Question: I'm working on a custom numberpicker and I have a button with a '+' and '-' sign.
At the moment I just have this code to create the button.
'''
increment = new Button(context);
increment.setTextSize(25);
increment.setText("+");
'''
Now, i want to add the minimum and maximum value to be shown on the button like this.

How can I achieve this?
So I need to center the max label, and give it a different size as the plus sign.
Any help would be greatly appreciated! :)
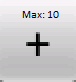
Answer: I don't know whether this is what your need or not,,
But in your layout xml file,
'''
<Button
android:id="@+id/btn1"
android:layout_width="0dip"
android:background="@android:color/darker_gray"
android:drawableBottom="@drawable/image_plus"
android:text="Max: 10"
/>
<!--
android:drawableBottom="@drawable/image_plus" // plus sign from drawable
android:text="Max: 10" // Text you want to put on top of image
-->
'''
Or using code,
'''
increment = new Button(context);
increment.setTextSize(25);
increment.setText("Max: 10");
increment.setCompoundDrawables(null, null, null, getResources().getDrawable(R.drawable.plus_sign)); // Here you have to apply + sign image to drawable
'''